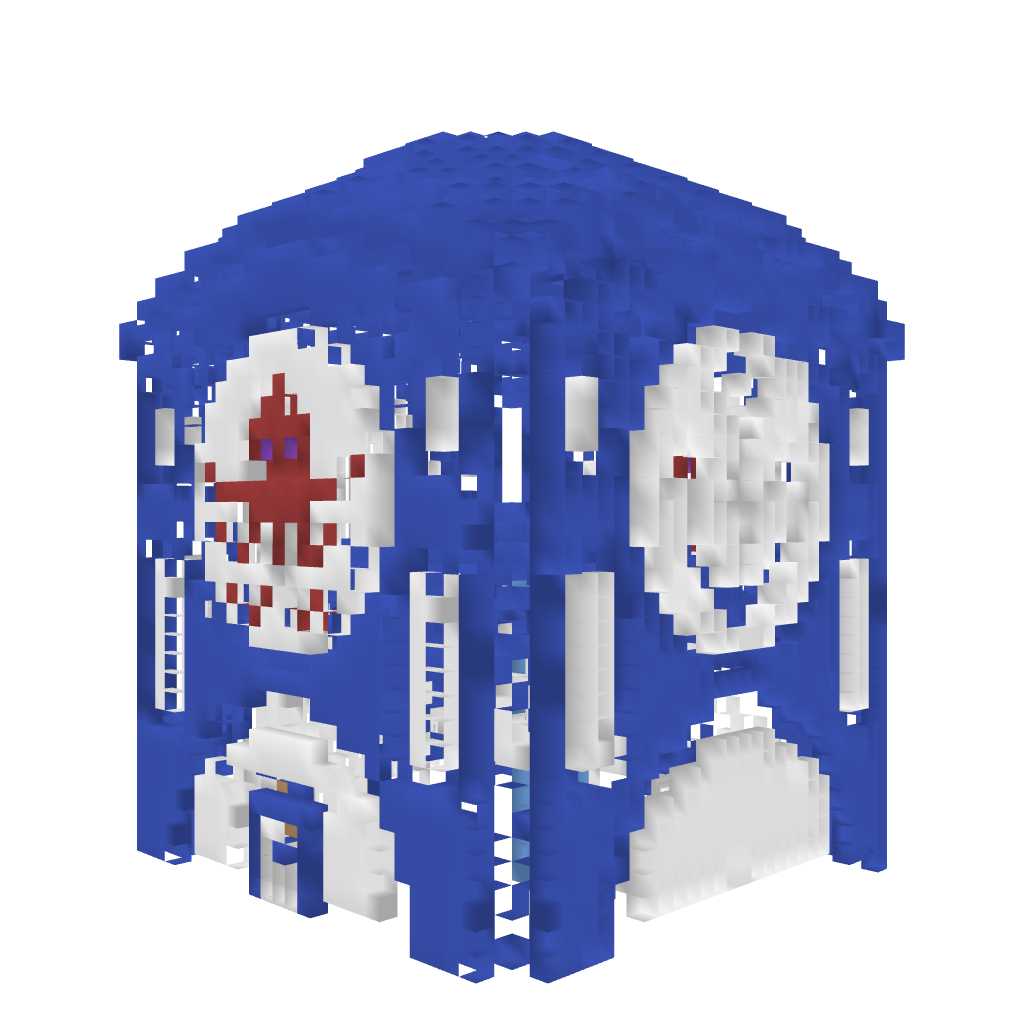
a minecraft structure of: Octopus Temple high quality